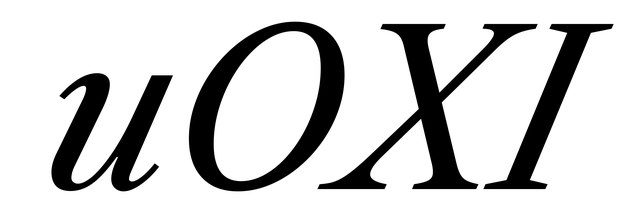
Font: LibreCaslonText-Italic_Italic